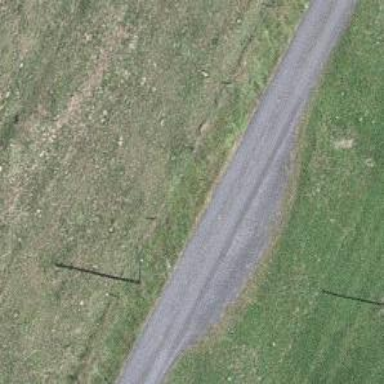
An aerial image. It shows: Passing place on the road.